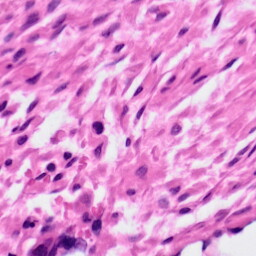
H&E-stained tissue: Ovarian